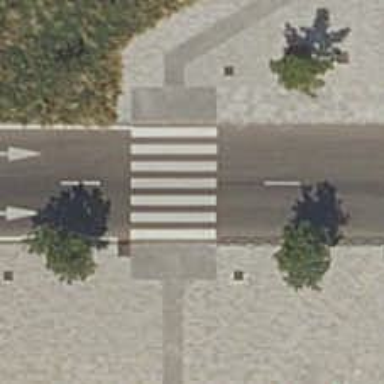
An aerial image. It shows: Uncontrolled crossing on the road.